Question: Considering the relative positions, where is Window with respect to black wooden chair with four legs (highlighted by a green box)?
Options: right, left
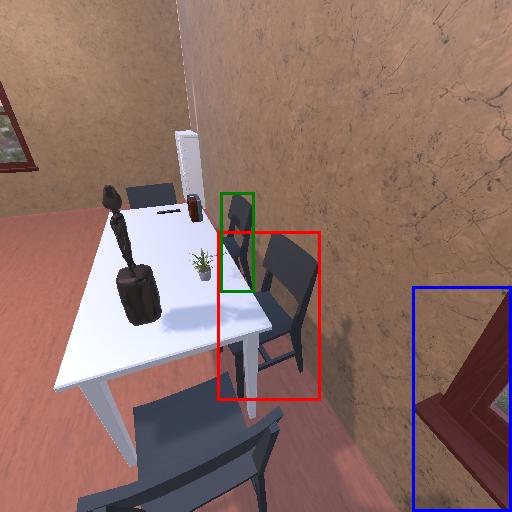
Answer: right